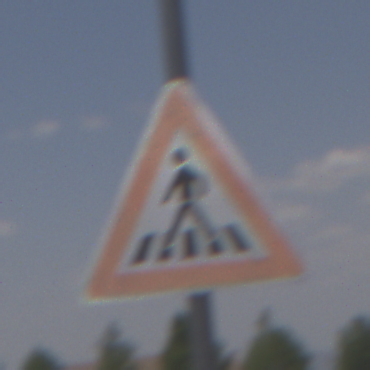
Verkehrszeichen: FussgaengerueberwegRechts
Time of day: Midday
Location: Outdoor (Nature)
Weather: PartlyCloudy
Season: NotSpecified
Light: Natural